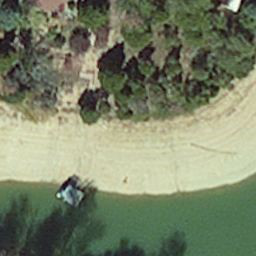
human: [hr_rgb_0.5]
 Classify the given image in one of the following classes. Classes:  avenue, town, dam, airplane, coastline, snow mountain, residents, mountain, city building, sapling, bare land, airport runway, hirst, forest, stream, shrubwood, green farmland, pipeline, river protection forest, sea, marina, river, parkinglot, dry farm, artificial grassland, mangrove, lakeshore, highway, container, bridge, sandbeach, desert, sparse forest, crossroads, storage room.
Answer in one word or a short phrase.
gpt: hirst